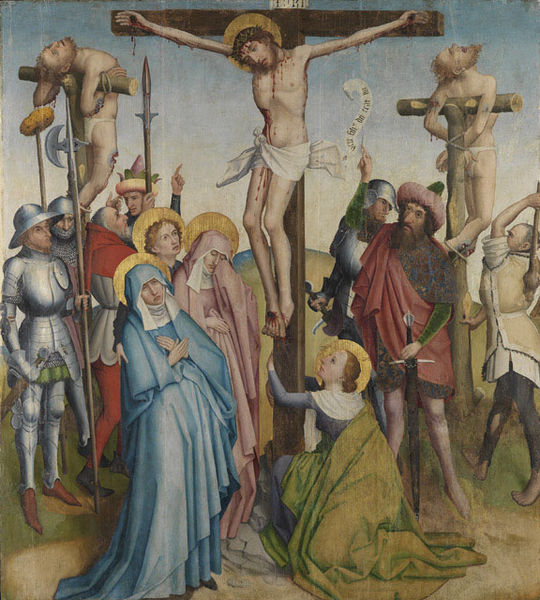
Titel: Kreuzigung Christi
Künstler: Meister des Sterzinger Altarflügels
Standort: Karlsruhe
Institution: Staatliche Kunsthalle Karlsruhe
Schlagwörter: blau, blue, crown, hands, men, oil, people, red, religious, soldier, soldiers, sword, swords, white, women, dress, gold, green, painting, woman, pink, brown, wood, sad, frau, man, sky, hill, landscape, orange, horizon, death, armor, feet, helmet, grass, color, cap, mother, graphic, hats, saint, cross, dead, save, calvary, crucifixion, mary magdalene, virgin, peasants, menschen, clothes, renaissance, jesus, colored, colors, medieval, god, christ, crucifix, jew, jewish, jews, mourning, gowns, colour, genre, maria, mary, kreuz, saints, bible, weeping, son, biblical, lord, theives, spears, guards, soilders, text, painted, rüstung, nail, pain, bild, kleid, crucifiction, crucify, crusify, weapon, crucification, apostle, halo, romans, club, gemälde, sponge, holy, blood, gethsemane, golgotha, sacrifice, thieves, thorns, sticks, virgin mary, execution, knights, crying, sadness, jesus christ, mourners, trauer, weapons, ritter, axe, john, halos, heiligenschein, speer, panel, sunny day, inri, holbein, punishment, apostles, drops, mary magdalen, nails, paiting, wounds, 3, solider, van eyck, bleeding, cry, human figures, golgota, good friday, axes, trauma, sinners, loving, blut, penalty, cruxificion, anbetung, crusifiction, piercing, theifs, speere, emittelalter, heiligenscheis, crouseifcition, traitors, golgofa, panelty, lovving, christning, crossifixition, soldierd